Question: I have setup the Swann DVR Surveillance System. I am able to access the web client at 192.168.1.99:85 (static ip in internal LAN). I have port forwarded 85 packets to 192.168.1.99. But when I access my external ip eg xxx.xxx.xxx.xxx:85 I get unable to connect error.
I checked if the port is open in an online tool and it says port 85 is open. HEre is my port forwarding page:

Please Help me. Thanks in advance
EDIT: I have tried changing ports to 89, 9001, 8080 and no luck..
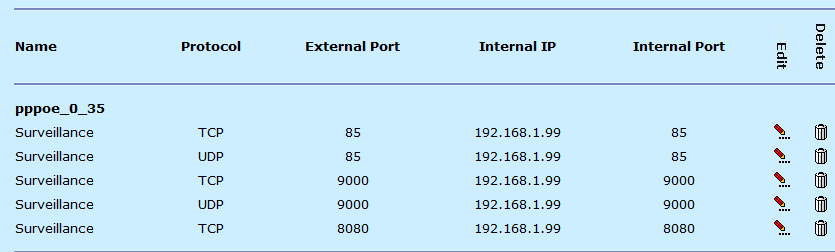
Answer: Ive finally figured out what I was doing wrong from a friend. It seems there is something called NAT Loopback (<URL> that allows you to access your public IP address from within your own network. Most routers have this feature disabled by default. And hence whenever you try to access your IP address the packets are dropped and you get the Host Unreachable ICMP packet.
Anyway to use this try to enable NAT Reflection or NAT Loopback on your router.
If you dont have that feature, you can test your system from outside the network and itll work just fine. Sorry for not reporting the answer sooner.